Field crop: maize
Growth stage: 2
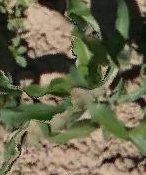
Species: maize